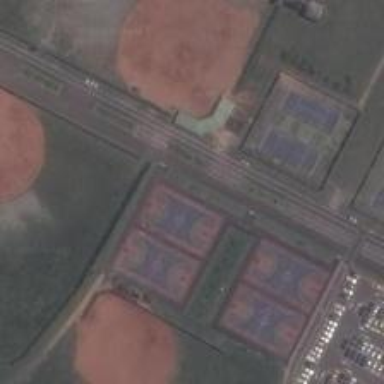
It is a vast expanse of area with facilities such as basketball courts, baseball courts, tennis courts and a parking lot .